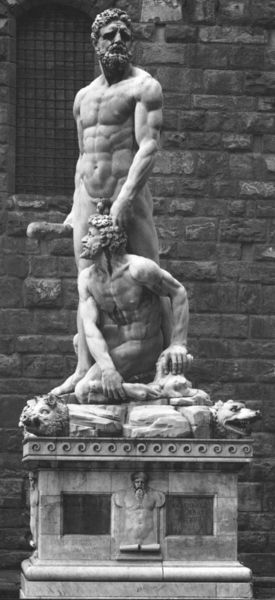
Titel: Herkules und Kakus
Künstler: Baccio Bandinelli
Institution: Florenz, Piazza della Signoria
Schlagwörter: akt, kopf, körper, mann, nackt, bar, fenster, männer, tier, tiere, wand, halten, sockel, stehen, stein, bild, locken, skulptur, statue, ornamente, socke, plastik, muskulös, knüppel, knien, waffe, sieg, keule, tierkopf, heroen, michelangelo, tierköpfe, kniender mann, heule, dominierend